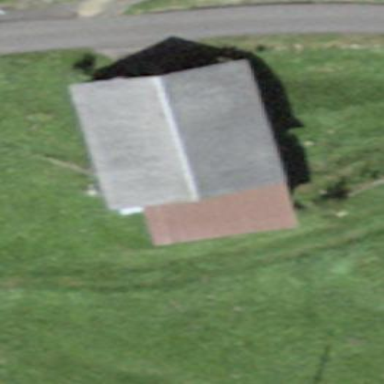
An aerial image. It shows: Farm auxiliary building.